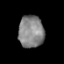
Tissue: prostate
Cell type: Epithelial cells
Senescence score: 0.2975
Nuclear area (px): 799
Mean DAPI intensity: 133.001